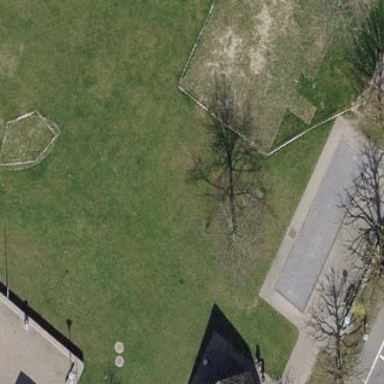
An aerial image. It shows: Playground area with woodchips surface.